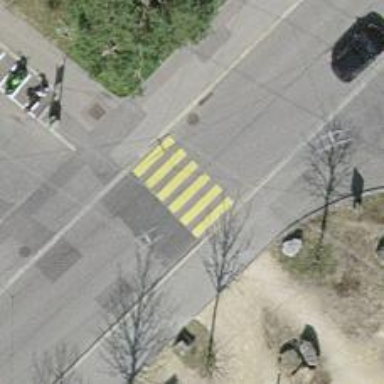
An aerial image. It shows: Asphalt footway with marked crossing.